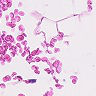
Metastatic tissue present: no